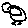
Label: bird